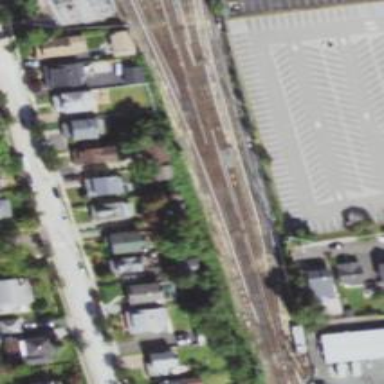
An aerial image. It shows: Rail spur service line with electrified rail.